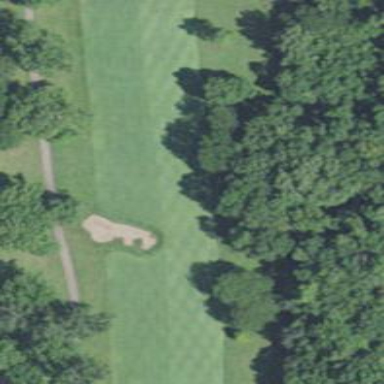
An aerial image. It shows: Golf fairway in the image.